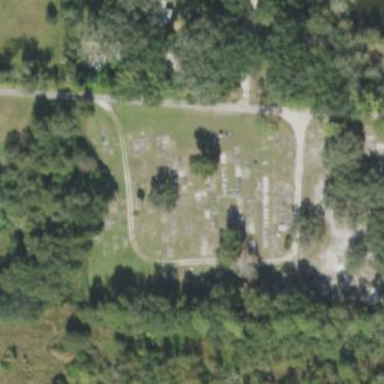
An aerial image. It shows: Cemetery.